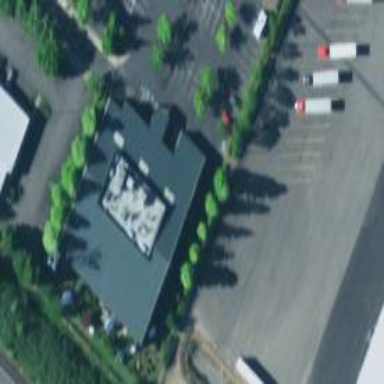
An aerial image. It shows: Television studio building.